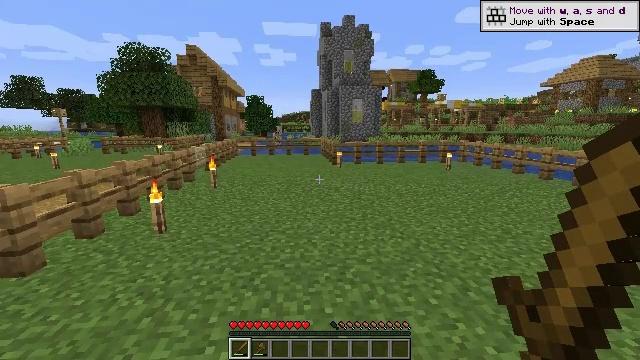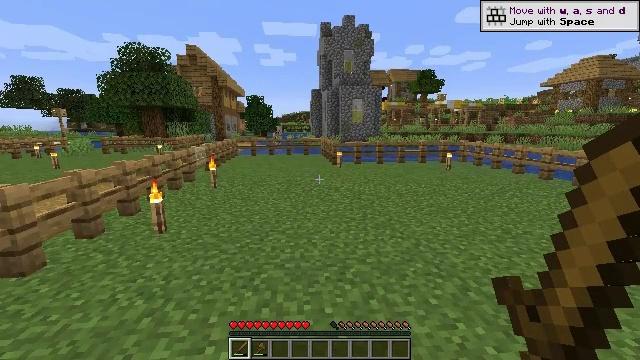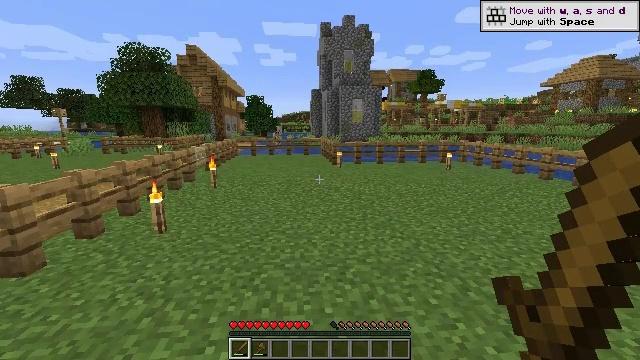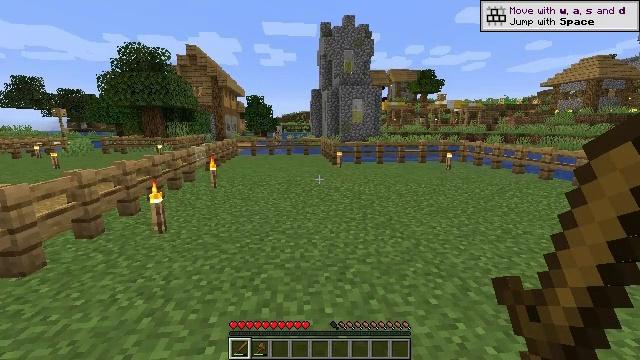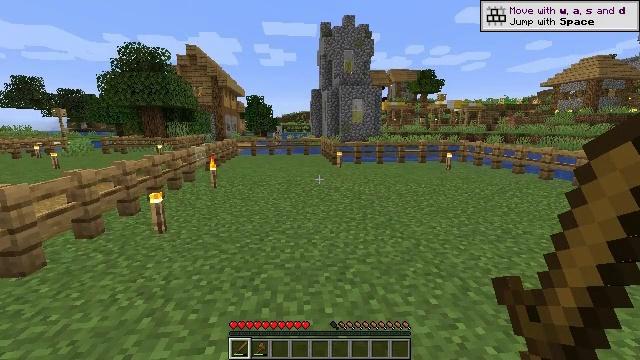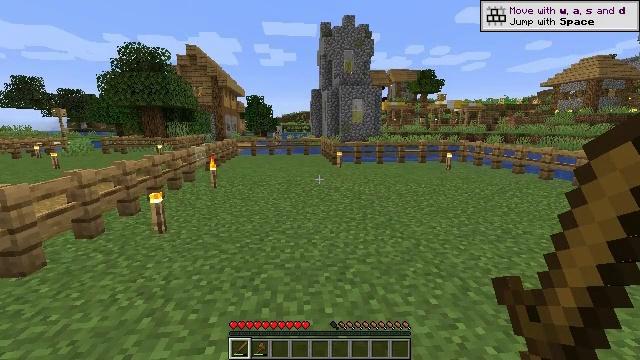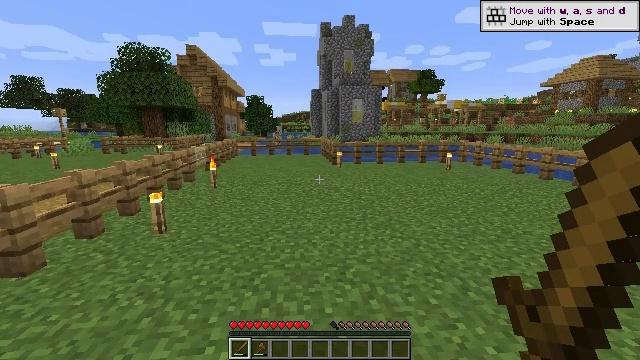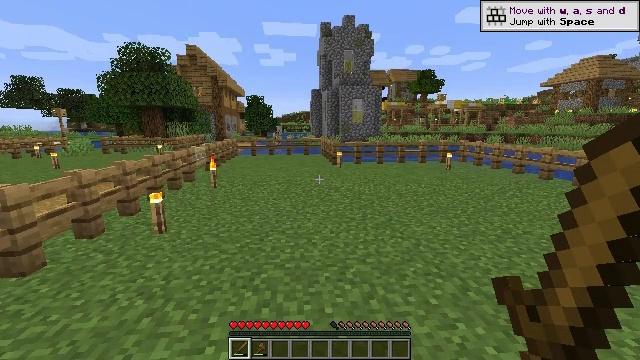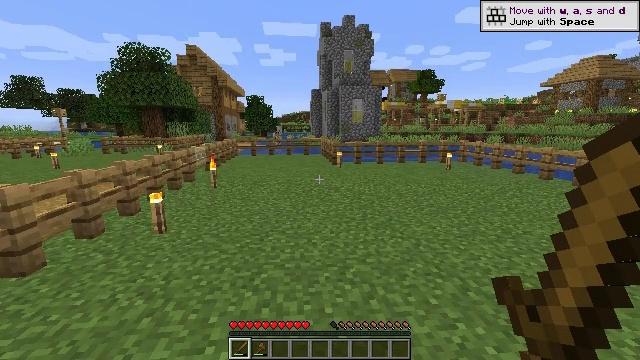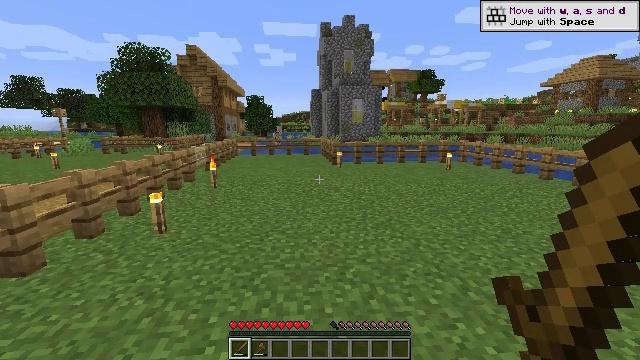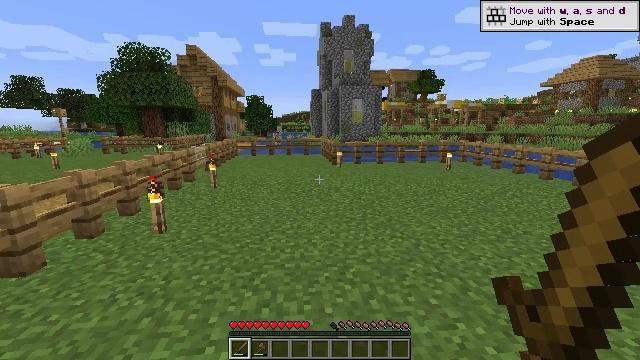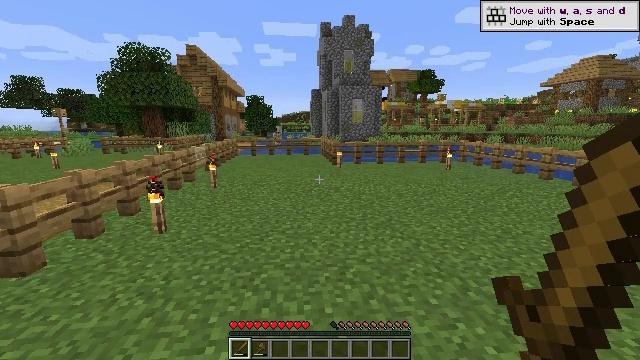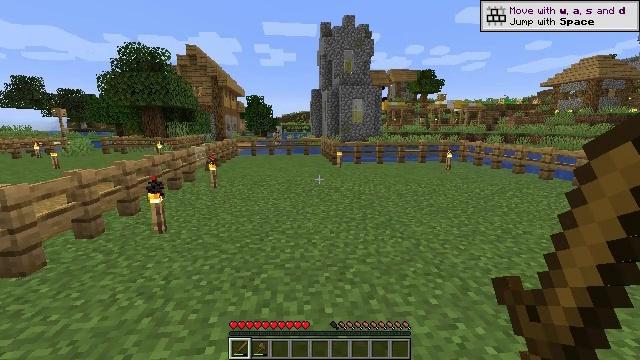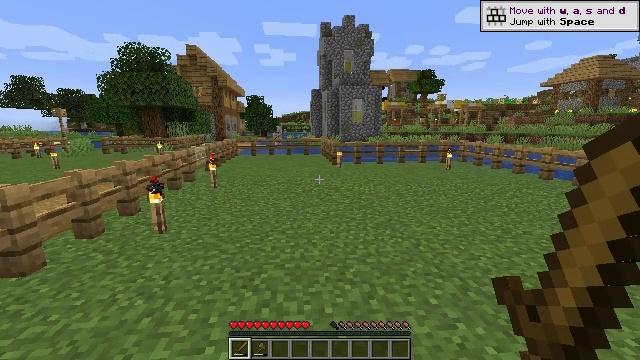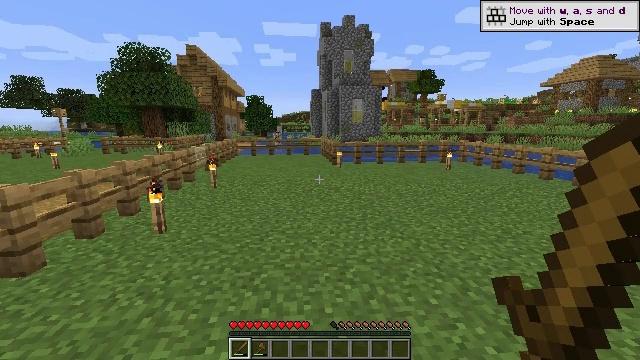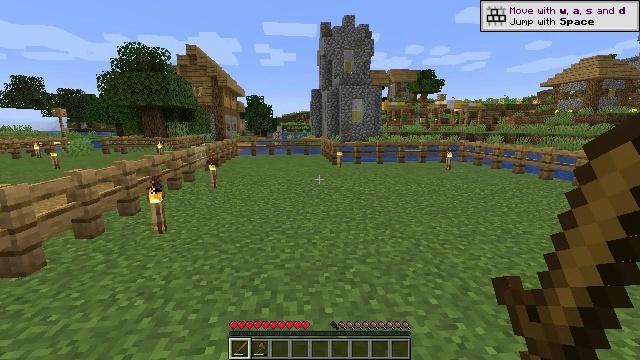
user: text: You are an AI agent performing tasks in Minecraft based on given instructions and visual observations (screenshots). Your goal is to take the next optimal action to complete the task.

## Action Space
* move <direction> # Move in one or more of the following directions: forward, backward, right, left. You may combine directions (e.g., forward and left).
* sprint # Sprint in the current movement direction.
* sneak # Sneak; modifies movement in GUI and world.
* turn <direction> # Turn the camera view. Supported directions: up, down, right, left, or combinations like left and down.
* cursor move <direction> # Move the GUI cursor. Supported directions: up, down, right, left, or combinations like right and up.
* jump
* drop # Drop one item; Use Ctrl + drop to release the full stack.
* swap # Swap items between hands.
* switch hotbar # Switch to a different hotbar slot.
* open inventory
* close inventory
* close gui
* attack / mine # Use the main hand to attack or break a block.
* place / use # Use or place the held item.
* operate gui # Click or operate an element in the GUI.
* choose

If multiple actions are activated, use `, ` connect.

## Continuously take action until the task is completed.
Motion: motion action
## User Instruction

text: Collect a hay block for crafting.
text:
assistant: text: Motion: no_op
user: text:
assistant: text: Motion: no_op
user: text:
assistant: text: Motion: no_op
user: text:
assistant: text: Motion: no_op
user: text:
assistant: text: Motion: no_op
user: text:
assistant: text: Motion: no_op
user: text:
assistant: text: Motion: no_op
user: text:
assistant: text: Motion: no_op
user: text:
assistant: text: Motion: no_op
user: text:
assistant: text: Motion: no_op
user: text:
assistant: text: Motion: no_op
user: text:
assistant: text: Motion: no_op
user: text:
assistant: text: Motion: no_op
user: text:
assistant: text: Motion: no_op
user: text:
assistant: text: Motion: no_op
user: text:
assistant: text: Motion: no_op
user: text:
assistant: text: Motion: no_op
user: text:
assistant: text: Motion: no_op
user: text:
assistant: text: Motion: no_op
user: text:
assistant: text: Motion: no_op
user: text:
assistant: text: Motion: no_op
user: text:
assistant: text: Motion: no_op
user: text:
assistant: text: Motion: no_op
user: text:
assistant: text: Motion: no_op
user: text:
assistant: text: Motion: no_op
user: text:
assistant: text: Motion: no_op
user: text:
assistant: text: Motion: no_op
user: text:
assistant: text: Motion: no_op
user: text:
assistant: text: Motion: no_op
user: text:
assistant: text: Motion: no_op